Question: Given the following entity one-to-many model:
One Repository can be linked to many AuditRecords.
Many Audit records can all link to the same AuditRecord

What would be the HQL query to get the (by accessTime) Audit record for each distinct Repository?
Thanks
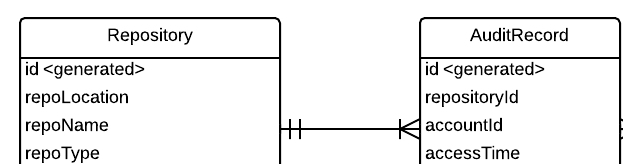
Answer: I have done it once and I don't have access to that code now. This will give you latest 'AuditRecords' and then you can access 'Repository' from it. I create this with what I remember so...
'''
select ar from AuditRecord ar
where ar.accessTime = (select max(ari.accessTime) from AuditRecord ari where ari.repositoryId = ar.repositoryId)
'''